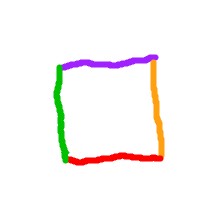
Shape: square